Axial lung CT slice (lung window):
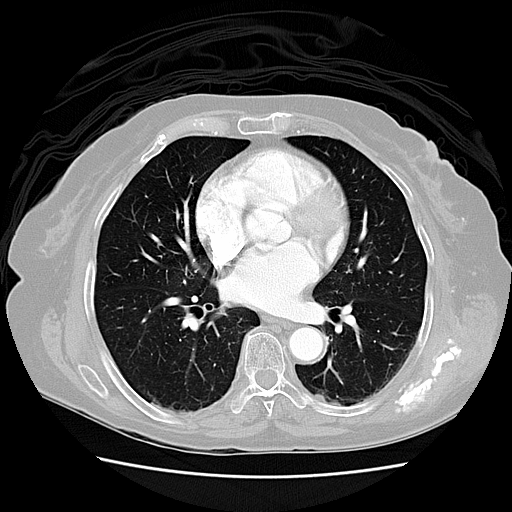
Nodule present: no